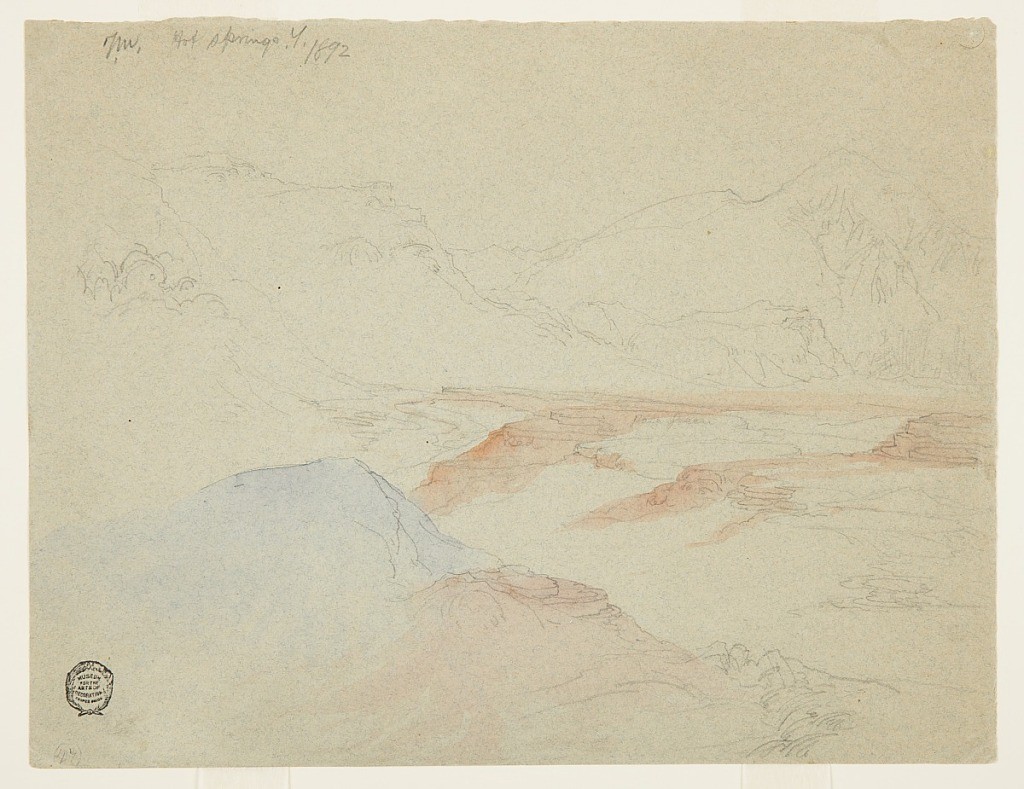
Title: Hot Springs, Yellowstone
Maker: Thomas Moran, American, b. Britain, 1837–1926
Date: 1892
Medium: Brush and light blue and red wash, graphite on gray wove paper
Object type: Drawing
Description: Recto:  Horizontal view of valley, bordered at back, at left and in the foreground by mountains.
Verso:  Unfinished sketch.